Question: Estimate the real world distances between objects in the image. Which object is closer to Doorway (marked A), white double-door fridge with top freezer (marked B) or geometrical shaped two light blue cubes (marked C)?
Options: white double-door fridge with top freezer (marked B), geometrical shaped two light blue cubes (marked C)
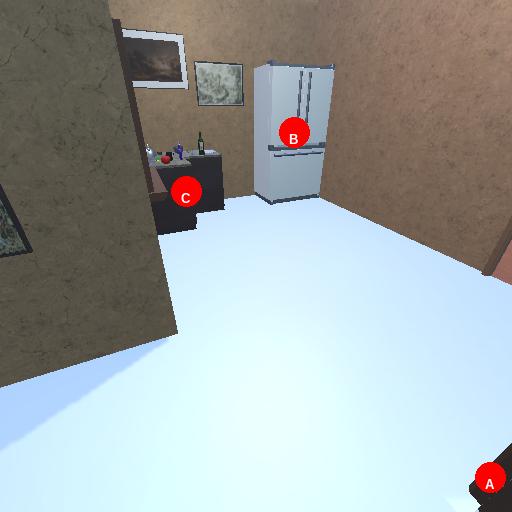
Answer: white double-door fridge with top freezer (marked B)